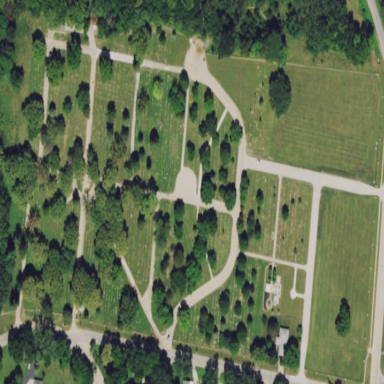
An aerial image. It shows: Cemetery.